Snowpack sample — Buffalo Mountain, Silverthorne, Colorado, USA (1/25/25, 10:11 AM MST)
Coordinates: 39.6222, -106.1139
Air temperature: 22 °F
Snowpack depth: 110 cm
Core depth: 30 cm
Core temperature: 42.8 °F
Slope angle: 12°, slope face: 102°
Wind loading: high
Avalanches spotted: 0
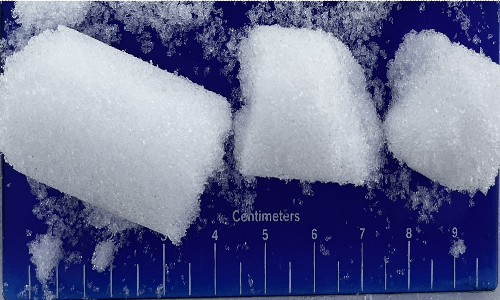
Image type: core
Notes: No avalanches nearby, collected on the outskirts of a fire break 15 meters from the treeline, on way to Buffalo and Red Mountain